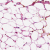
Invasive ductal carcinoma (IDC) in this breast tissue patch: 0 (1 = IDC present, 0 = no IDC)